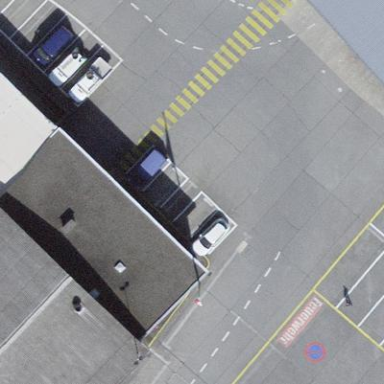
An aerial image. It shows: Parking area with surface.